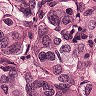
Metastatic tissue present: yes